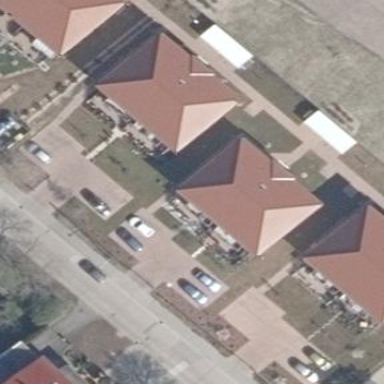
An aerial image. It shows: Residential building with red hipped roof.